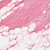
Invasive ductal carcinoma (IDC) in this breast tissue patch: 0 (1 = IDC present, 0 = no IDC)